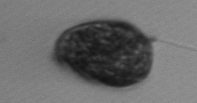
Label: Prorocentrum